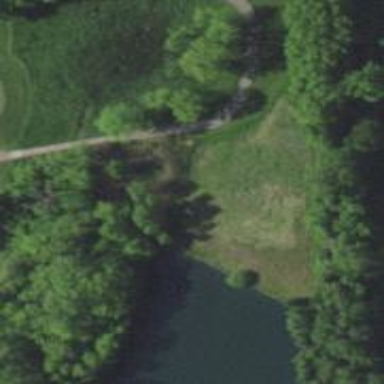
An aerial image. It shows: Service road on bridge for golf carts.